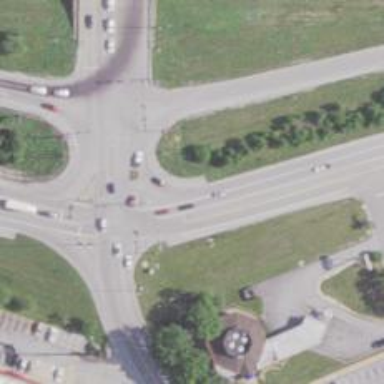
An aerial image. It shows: Primary highway intersecting roundabout.